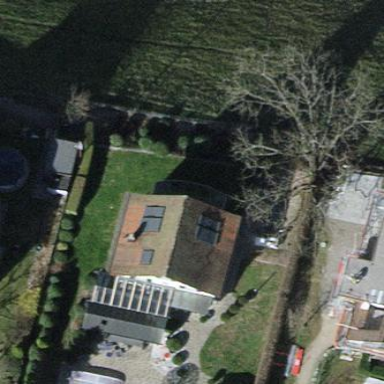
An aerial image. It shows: Detached building.